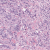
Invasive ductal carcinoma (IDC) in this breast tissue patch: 1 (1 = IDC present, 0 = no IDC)